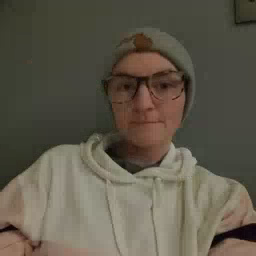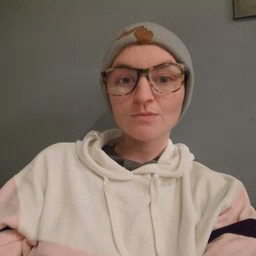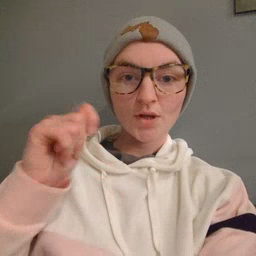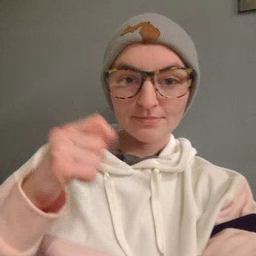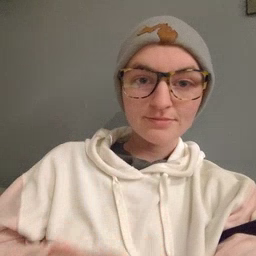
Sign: toy